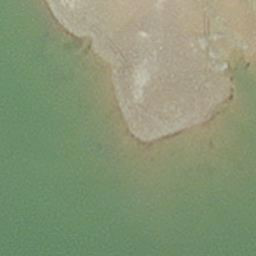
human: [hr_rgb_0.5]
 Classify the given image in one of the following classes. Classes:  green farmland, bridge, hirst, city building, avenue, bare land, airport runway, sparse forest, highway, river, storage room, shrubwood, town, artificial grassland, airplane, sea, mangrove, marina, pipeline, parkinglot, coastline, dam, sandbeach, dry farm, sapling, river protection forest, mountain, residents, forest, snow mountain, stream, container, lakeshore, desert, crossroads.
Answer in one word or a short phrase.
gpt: hirst